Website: macys
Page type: delivery-shipping
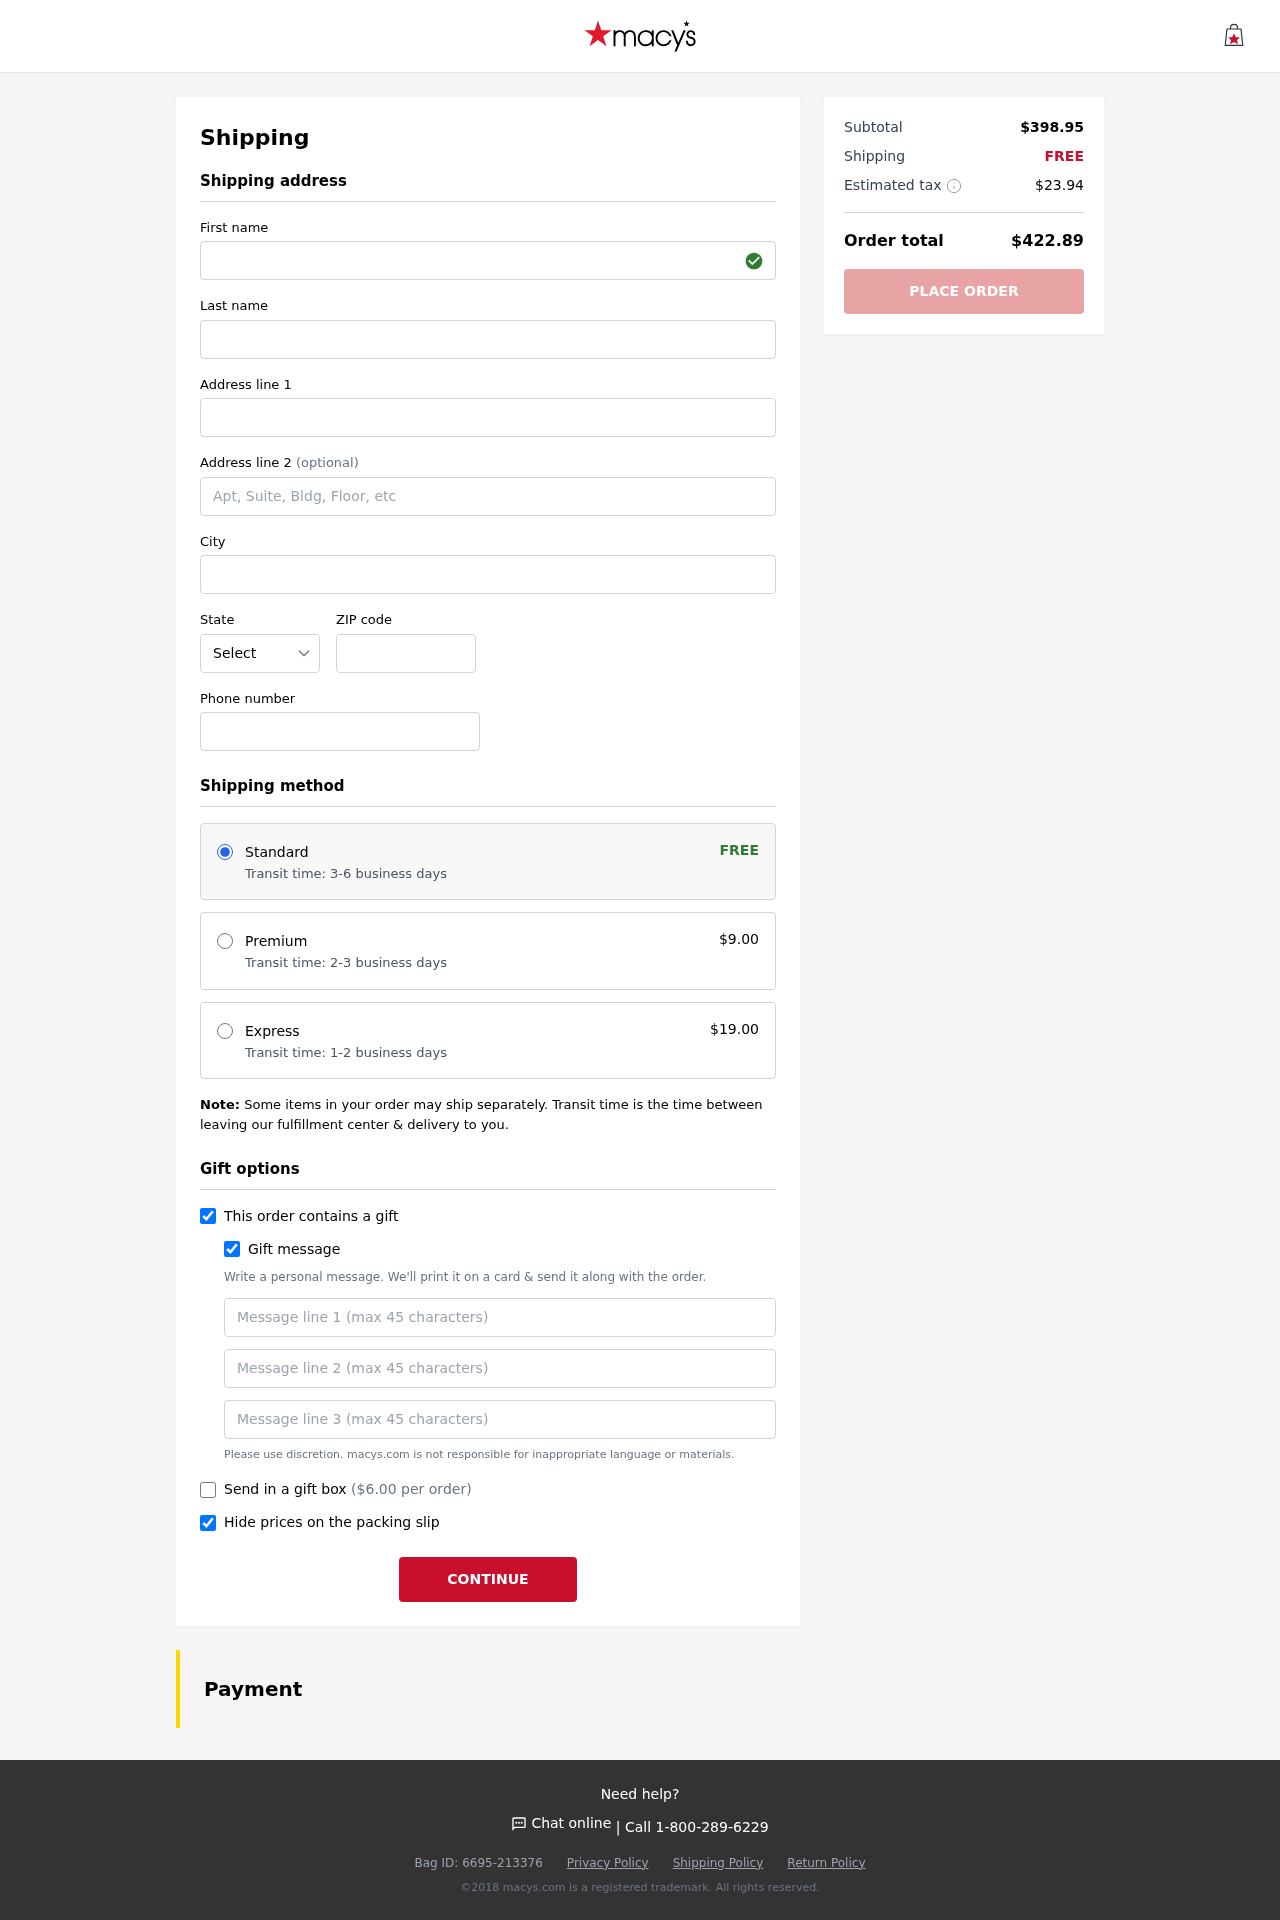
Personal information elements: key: PII_STATE_ABBR
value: NM
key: PII_FIRSTNAME
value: Catherine
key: PII_LASTNAME
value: Stewart
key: PII_STREET
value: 539 Quinn Cove
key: PII_STREET2
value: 698 Steven Row Apt. 439
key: PII_CITY
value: Port Stephanie
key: PII_POSTCODE
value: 62476
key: PII_PHONE
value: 8539921828
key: PII_GIFT_MESSAGE
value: Hey Jacob, I saw this cozy quilt set and thought it would bring some warmth and style to your space! I know how you love to make your home feel inviting. Enjoy snuggling up with it!  Catherine
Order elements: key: ORDER_SHIPPING_STANDARD
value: Transit time: 3-6 business days
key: ORDER_SHIPPING_COST
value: FREE
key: ORDER_SHIPPING_PREMIUM
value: Transit time: 2-3 business days
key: ORDER_SHIPPING_PREMIUM_PRICE
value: $9.00
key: ORDER_SHIPPING_EXPRESS
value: Transit time: 1-2 business days
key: ORDER_SHIPPING_EXPRESS_PRICE
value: $19.00
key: ORDER_GIFT_BOX_PRICE
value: ($6.00 per order)
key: ORDER_SUBTOTAL
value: $398.95
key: ORDER_SHIPPING_COST2
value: FREE
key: ORDER_TAX
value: $23.94
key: ORDER_TOTAL
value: $422.89